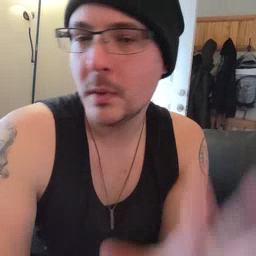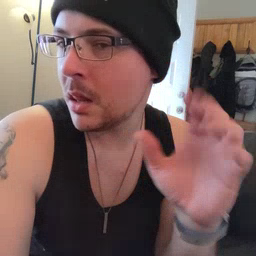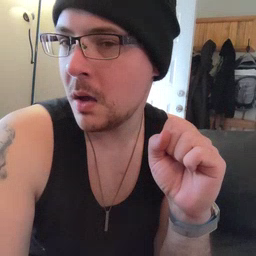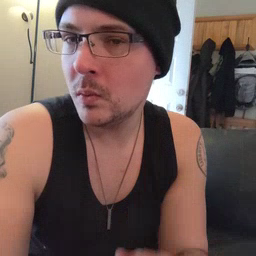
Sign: loud